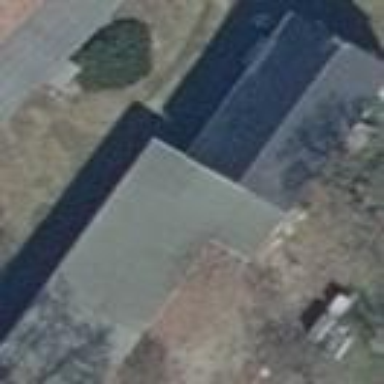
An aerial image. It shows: Simple house.